Question:
Im using notification manager to put an on going notification, but it's icon when you scroll down the UI menu is full orange, anyone know why?
'''
Builder montaNotification = new Notification.Builder(context)
.setContentTitle(tickerText)
.setContentText(message)
.setSmallIcon(R.drawable.icon)
.setContentIntent(aoSelecionar);
'''
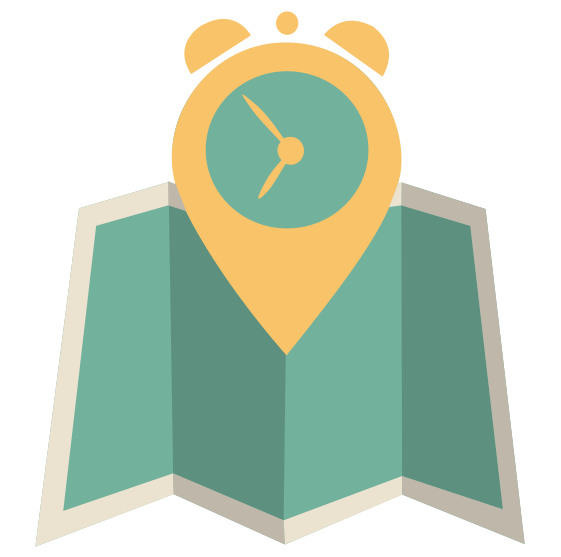
Answer: Solved, you must resize your image to 36px x 36px